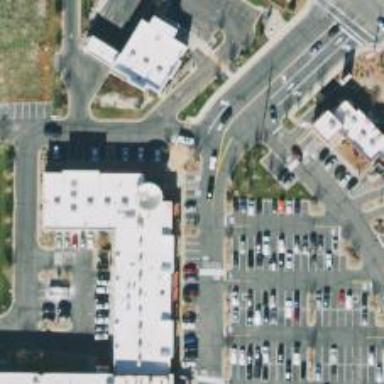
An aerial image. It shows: Parking space.